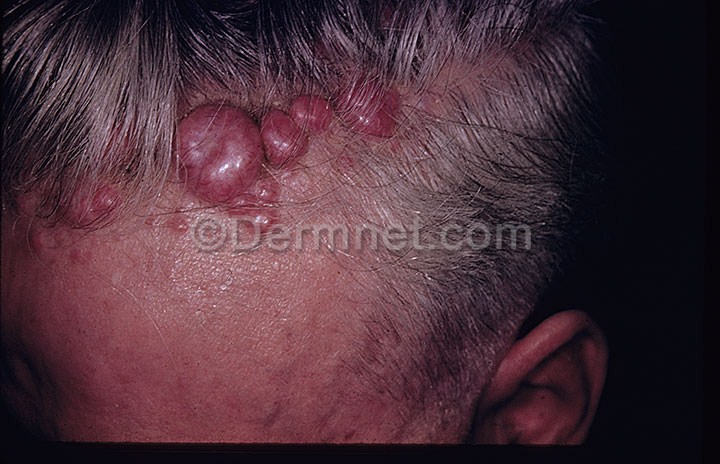
Disease: Seborrheic Keratoses and other Benign Tumors